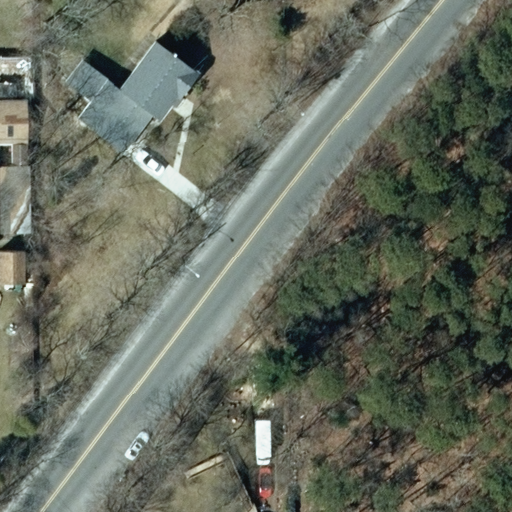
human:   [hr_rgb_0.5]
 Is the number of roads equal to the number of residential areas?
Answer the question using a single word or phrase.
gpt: yes

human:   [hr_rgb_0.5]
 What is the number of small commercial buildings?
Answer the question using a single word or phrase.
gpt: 0

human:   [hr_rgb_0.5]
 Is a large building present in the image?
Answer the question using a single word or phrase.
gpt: no

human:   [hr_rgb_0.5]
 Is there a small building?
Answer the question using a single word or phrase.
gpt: yes

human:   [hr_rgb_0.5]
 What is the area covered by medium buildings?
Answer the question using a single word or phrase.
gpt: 577m2

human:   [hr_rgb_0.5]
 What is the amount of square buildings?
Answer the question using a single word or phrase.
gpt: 0

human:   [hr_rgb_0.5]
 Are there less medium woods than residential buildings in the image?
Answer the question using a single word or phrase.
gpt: yes

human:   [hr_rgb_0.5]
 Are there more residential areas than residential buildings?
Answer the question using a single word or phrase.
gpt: no

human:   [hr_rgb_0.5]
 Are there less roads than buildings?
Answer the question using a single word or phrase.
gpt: yes

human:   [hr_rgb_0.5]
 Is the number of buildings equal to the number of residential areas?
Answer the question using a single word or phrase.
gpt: no

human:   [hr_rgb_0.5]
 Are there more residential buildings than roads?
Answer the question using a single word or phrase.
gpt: yes

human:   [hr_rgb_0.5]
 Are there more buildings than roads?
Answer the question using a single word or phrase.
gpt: yes

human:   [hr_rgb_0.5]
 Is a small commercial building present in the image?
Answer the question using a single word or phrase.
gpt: no

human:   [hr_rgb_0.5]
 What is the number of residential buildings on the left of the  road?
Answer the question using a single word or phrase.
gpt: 3

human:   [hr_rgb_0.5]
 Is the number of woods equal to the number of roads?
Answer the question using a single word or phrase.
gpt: yes

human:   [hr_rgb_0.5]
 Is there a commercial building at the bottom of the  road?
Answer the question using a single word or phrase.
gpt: no

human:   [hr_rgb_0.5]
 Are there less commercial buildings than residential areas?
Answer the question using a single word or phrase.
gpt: yes

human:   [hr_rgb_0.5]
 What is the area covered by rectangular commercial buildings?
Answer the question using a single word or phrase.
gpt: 0m2

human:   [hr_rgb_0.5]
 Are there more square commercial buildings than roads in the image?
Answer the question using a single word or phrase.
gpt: no

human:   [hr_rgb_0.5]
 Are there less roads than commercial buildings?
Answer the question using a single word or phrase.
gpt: no

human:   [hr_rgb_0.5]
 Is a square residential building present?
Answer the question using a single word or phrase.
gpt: no

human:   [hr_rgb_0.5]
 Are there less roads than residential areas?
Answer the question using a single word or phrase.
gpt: no

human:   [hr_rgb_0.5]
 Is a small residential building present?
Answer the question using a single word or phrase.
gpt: no

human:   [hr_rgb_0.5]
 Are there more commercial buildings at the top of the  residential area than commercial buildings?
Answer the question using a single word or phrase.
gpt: no

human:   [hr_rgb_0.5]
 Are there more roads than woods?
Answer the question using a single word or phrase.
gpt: no

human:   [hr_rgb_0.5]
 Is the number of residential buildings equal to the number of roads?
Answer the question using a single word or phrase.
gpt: no

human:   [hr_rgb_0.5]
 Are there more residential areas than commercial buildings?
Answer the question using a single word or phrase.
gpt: yes

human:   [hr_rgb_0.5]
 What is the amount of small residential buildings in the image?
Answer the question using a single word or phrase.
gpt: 0

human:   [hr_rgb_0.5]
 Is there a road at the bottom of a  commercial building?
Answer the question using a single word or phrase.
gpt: no

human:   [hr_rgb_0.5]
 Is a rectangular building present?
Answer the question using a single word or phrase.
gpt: yes

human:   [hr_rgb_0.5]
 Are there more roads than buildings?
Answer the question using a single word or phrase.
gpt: no

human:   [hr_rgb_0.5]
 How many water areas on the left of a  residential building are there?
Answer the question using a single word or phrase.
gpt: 0

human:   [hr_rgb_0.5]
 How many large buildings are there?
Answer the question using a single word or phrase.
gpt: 0

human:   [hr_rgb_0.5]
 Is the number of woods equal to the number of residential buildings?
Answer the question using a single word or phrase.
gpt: no

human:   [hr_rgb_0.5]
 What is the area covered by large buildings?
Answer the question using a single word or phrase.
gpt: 0m2

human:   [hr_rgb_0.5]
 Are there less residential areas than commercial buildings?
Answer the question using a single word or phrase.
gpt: no